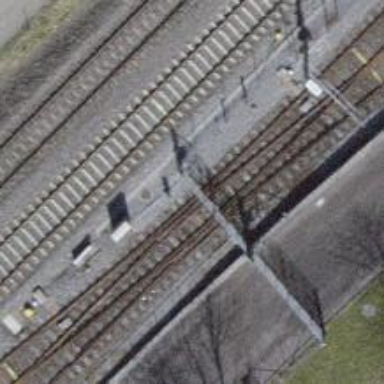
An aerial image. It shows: Railway switch.